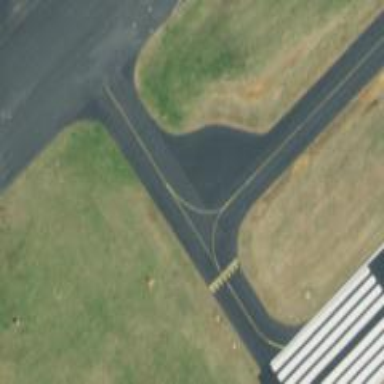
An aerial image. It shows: View of taxiway at the airport.